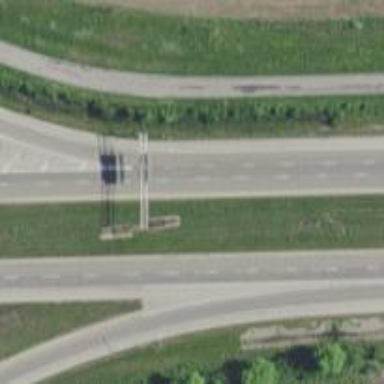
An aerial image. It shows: Motorway junction.